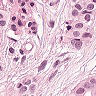
Metastatic tissue present: yes